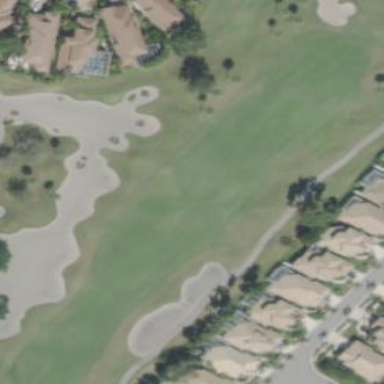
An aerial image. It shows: Grassy area designated as golf fairway.